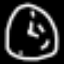
Label: clock